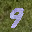
Label: 9